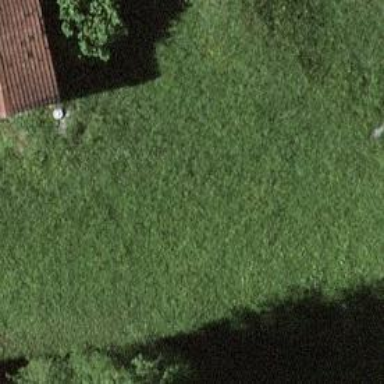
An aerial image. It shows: Isolated dwelling in the countryside.